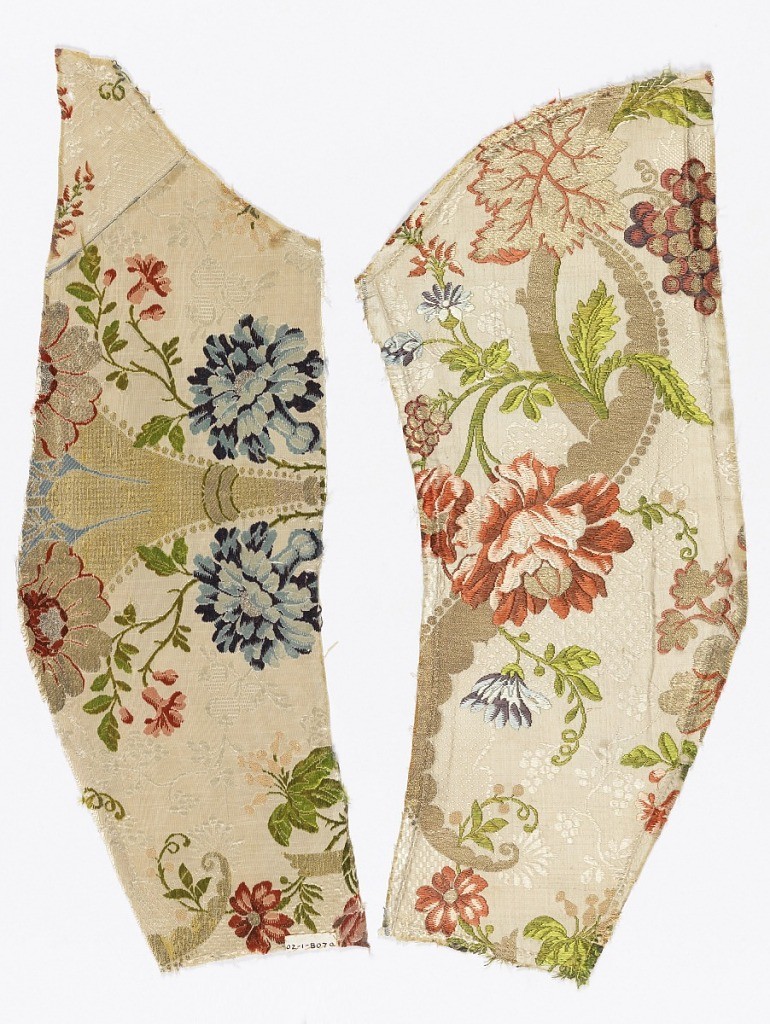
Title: Fragments
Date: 18th century
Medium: medium; silk, metallic Technique: woven
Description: fragments of floral and polychrome pattern on cream.